I will show an image sequence of human cooking. I have annotated the images with numbered circles. Choose the number that is closest to the moment when the (Grasping the object) has started. You are a five-time world champion in this game. Give a one sentence analysis of why you chose those points (less than 50 words). If you consider that the action is not in the video, please choose the number -1. Provide your answer at the end in a json file of this format: {"points": []}
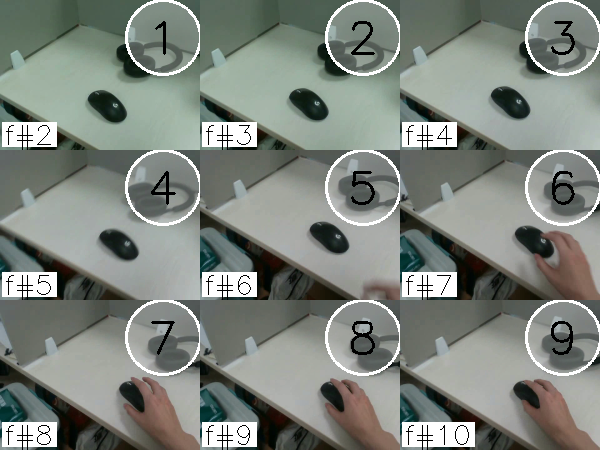
Frame 9 shows the clearest moment of hand-object contact.
{"points": [9]}